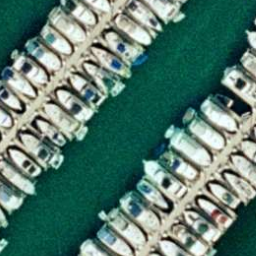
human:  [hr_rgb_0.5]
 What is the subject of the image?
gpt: harbor